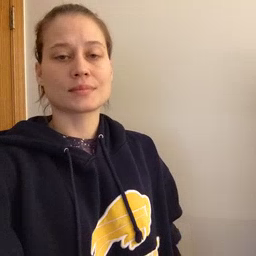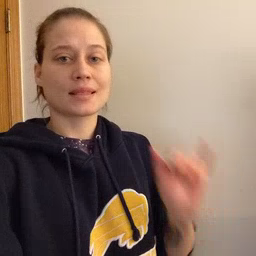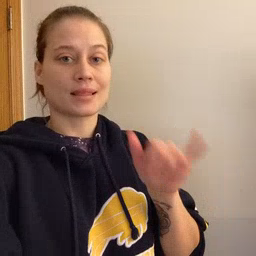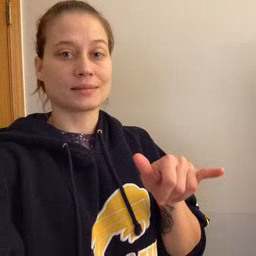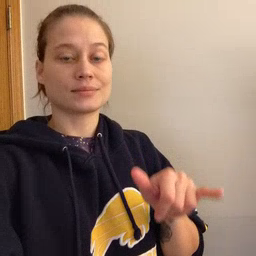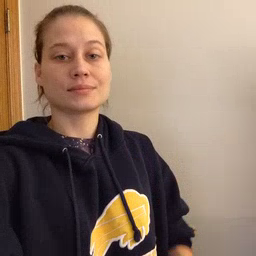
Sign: that